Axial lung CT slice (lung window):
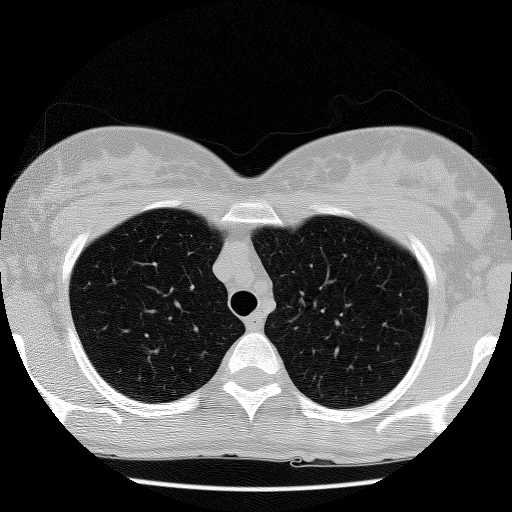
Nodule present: no